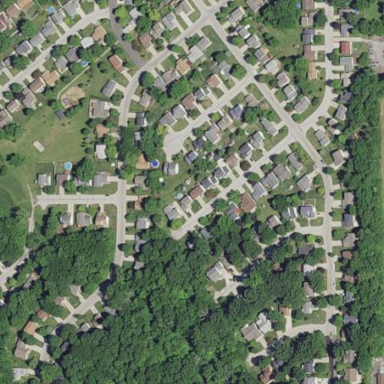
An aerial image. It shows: Single-family residential area in neighborhood setting.